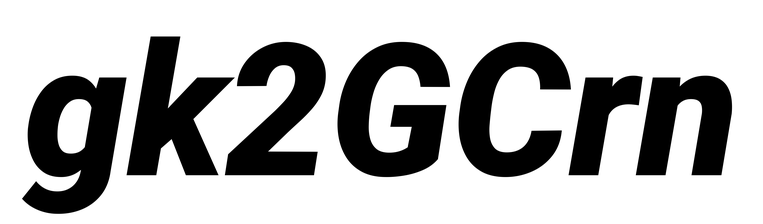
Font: Roboto-Italic_Black_Italic